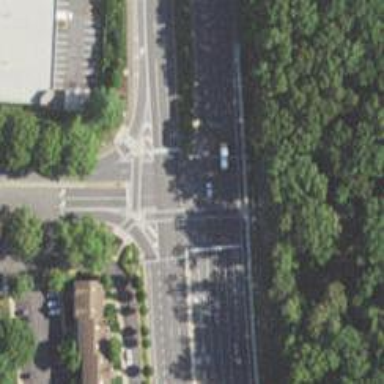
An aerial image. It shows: Asphalt road with primary link designation.